The plot shows how the frequency content of a bearing vibration signal evolves over time (STFT spectrogram). Classify the bearing condition as one of: normal, inner_race, outer_race, ball.
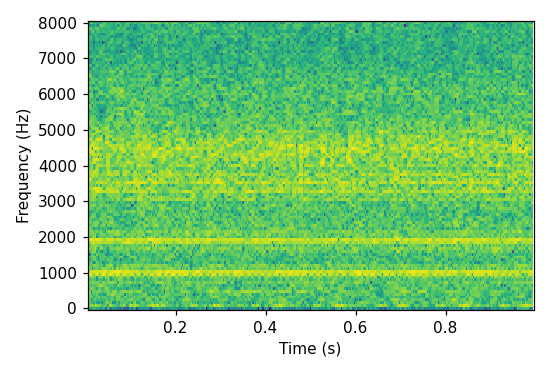
Answer: outer_race